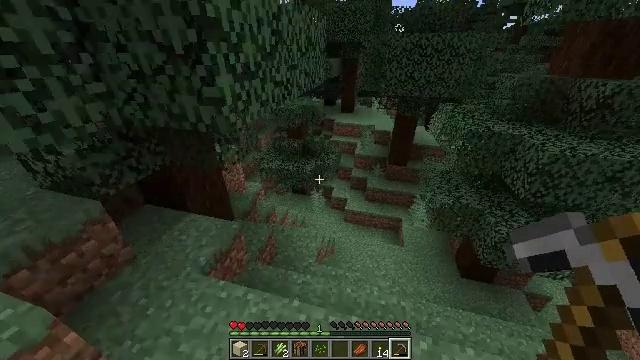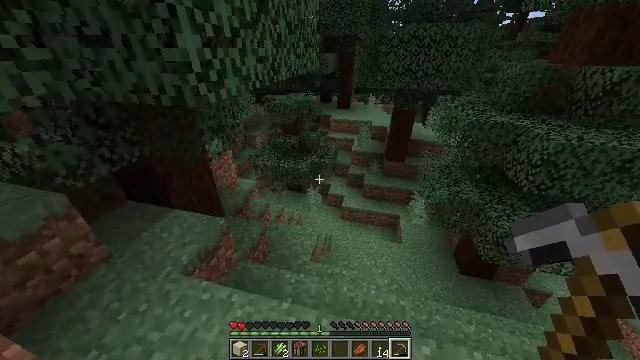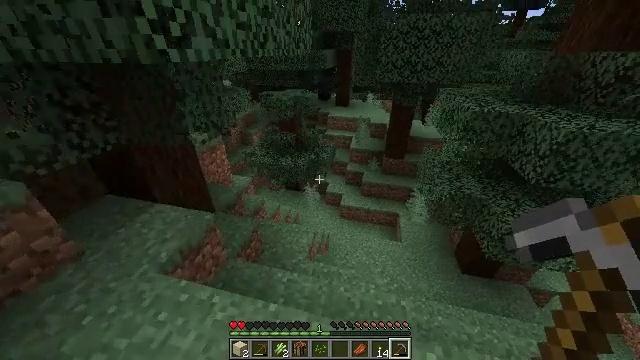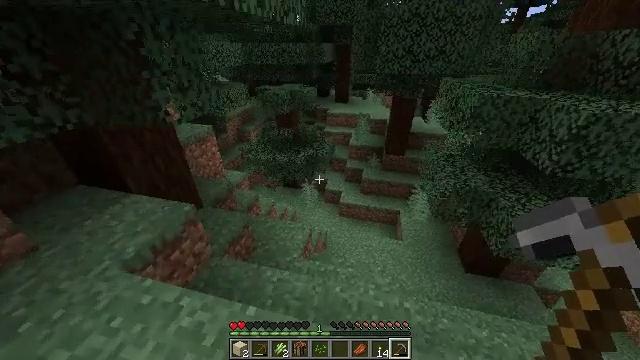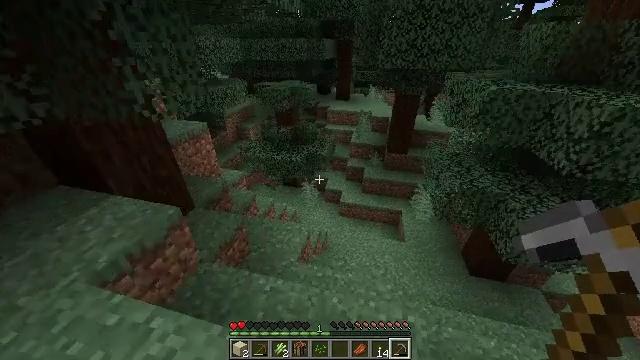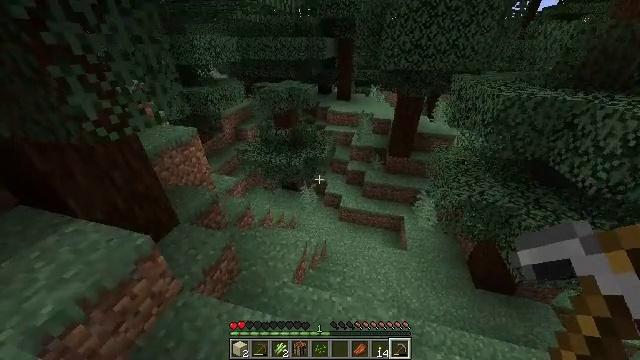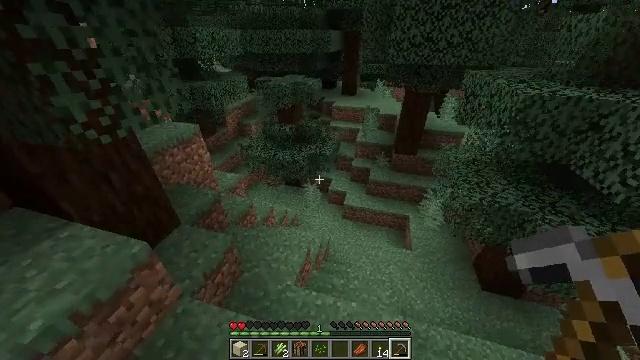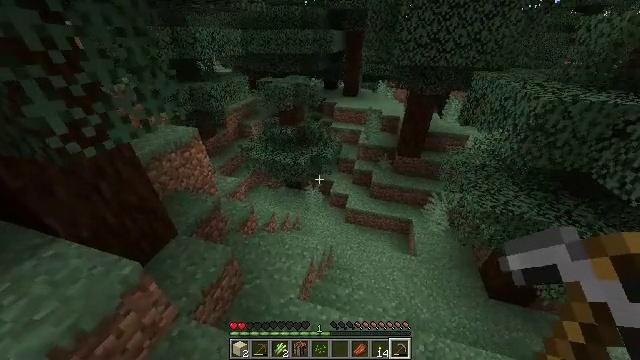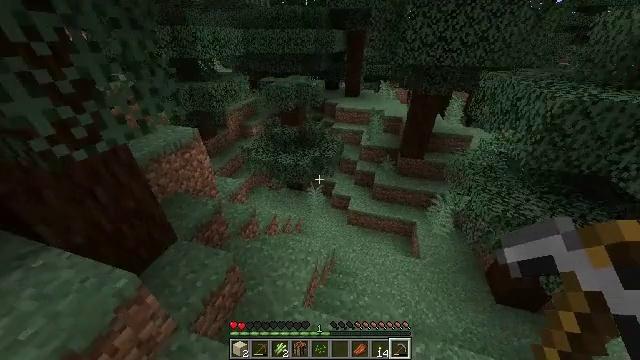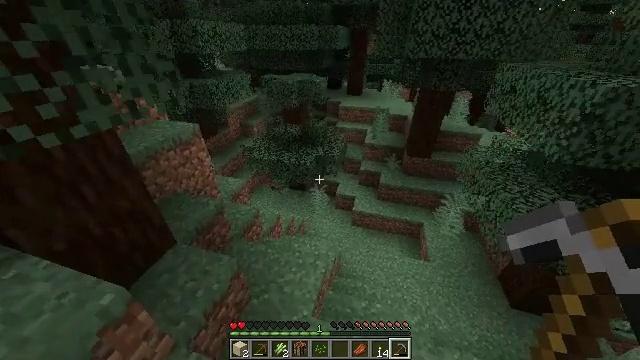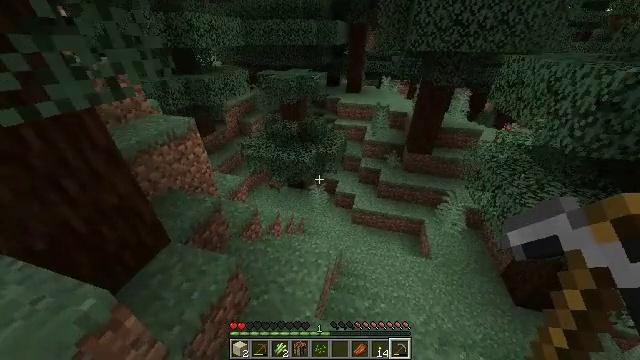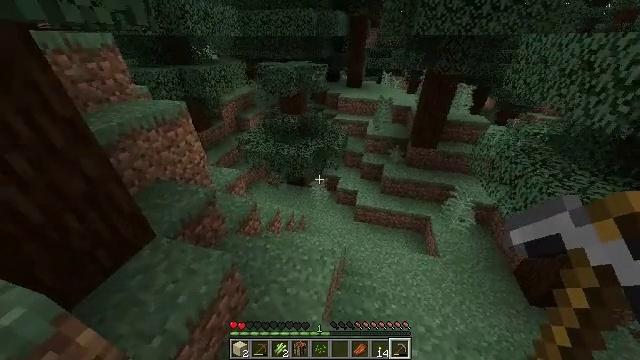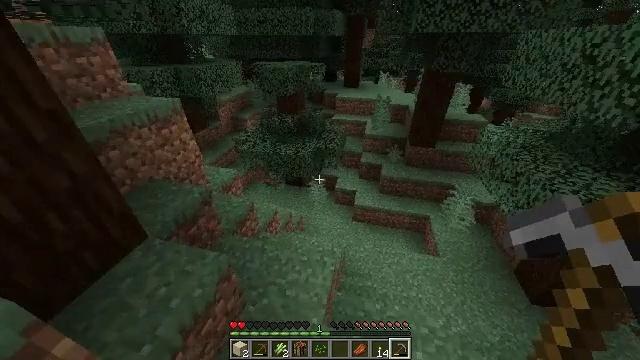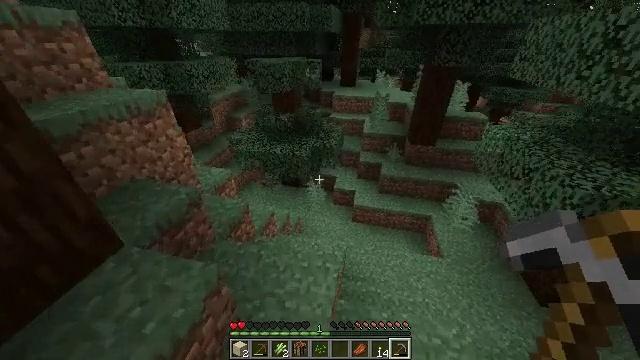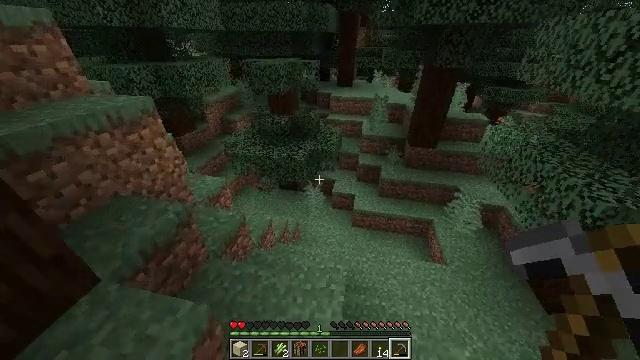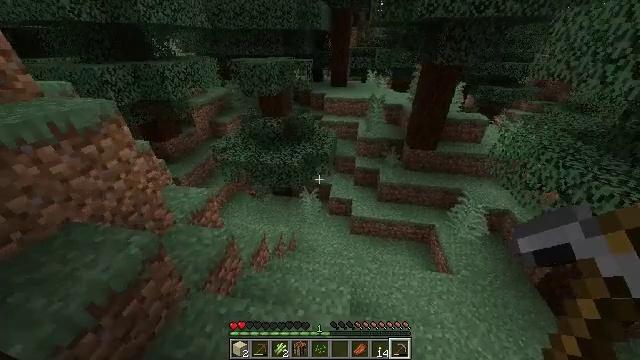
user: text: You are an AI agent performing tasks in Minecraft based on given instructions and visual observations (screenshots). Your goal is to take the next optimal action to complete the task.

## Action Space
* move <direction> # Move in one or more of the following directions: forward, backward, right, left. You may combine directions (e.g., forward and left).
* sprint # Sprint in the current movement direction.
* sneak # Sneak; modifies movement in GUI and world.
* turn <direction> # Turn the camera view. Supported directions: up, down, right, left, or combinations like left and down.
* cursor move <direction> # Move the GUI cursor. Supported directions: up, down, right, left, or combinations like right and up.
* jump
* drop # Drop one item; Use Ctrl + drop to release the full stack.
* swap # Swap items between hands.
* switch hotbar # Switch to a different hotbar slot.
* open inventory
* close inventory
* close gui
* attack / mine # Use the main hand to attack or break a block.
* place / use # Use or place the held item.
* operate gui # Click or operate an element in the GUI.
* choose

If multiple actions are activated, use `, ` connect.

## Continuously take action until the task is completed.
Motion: motion action
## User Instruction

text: Hunt fish.
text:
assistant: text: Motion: move forward and move right, sprint
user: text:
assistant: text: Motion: move forward and move right, sprint
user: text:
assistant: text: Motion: move forward, sprint
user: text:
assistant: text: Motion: move forward, sprint
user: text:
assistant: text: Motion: move forward, sprint
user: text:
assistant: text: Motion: move forward and move left, sprint, turn left and down
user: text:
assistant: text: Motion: move forward and move left, sprint
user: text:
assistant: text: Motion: move forward and move left, sprint
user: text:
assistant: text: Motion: move forward, sprint
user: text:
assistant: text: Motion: move forward, sprint
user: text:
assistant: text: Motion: move forward, sprint
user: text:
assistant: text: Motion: move forward, sprint
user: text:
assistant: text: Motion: move forward, sprint, turn right
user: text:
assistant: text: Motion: move forward, sprint, turn right
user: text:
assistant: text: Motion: move forward, sprint, turn right
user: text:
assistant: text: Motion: move forward, sprint, turn right
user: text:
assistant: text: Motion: move forward, sprint, turn right and up
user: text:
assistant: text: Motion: move forward, sprint, turn right and up
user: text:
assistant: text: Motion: move forward and move right, sprint, turn right
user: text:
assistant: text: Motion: move forward and move right, sprint, turn right
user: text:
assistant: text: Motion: move forward and move right, sprint, turn right
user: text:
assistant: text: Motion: move forward and move right, sprint, turn right
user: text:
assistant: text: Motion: move forward and move right, sprint
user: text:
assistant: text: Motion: move forward and move right, sprint
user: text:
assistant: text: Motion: move forward and move right, sprint
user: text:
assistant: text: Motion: move forward and move right, sprint
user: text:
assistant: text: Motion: move forward and move right, sprint
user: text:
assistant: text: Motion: move forward and move right, sprint
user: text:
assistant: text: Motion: move forward and move right, sprint
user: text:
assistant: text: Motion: move forward and move right, sprint, turn left and up